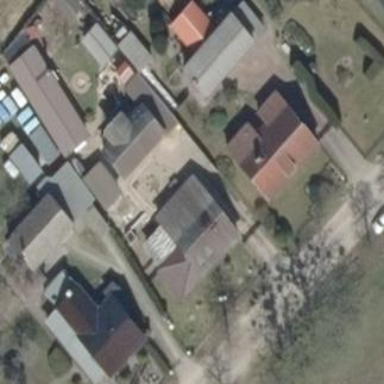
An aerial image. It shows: Simple house.